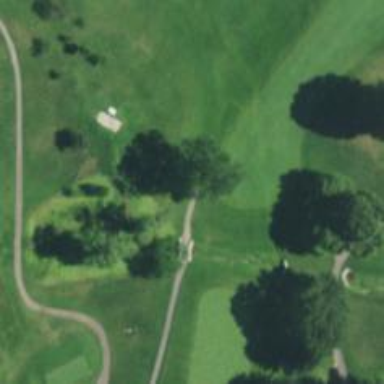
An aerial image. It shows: Service road designated as golf cart path.